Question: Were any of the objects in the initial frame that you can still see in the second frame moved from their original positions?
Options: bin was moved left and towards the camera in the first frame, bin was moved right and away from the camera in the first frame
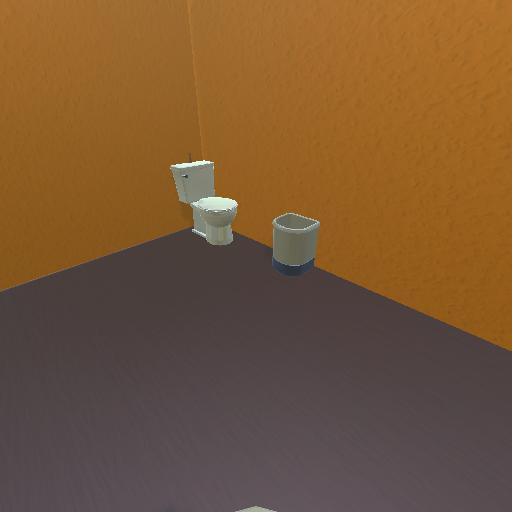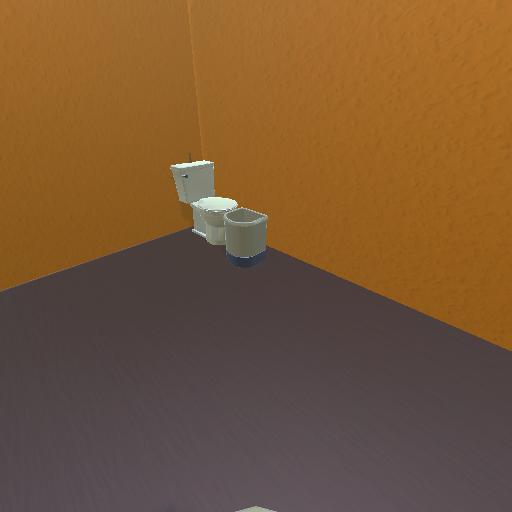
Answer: bin was moved left and towards the camera in the first frame